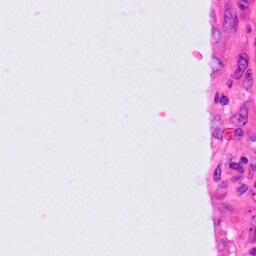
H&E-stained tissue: Lung